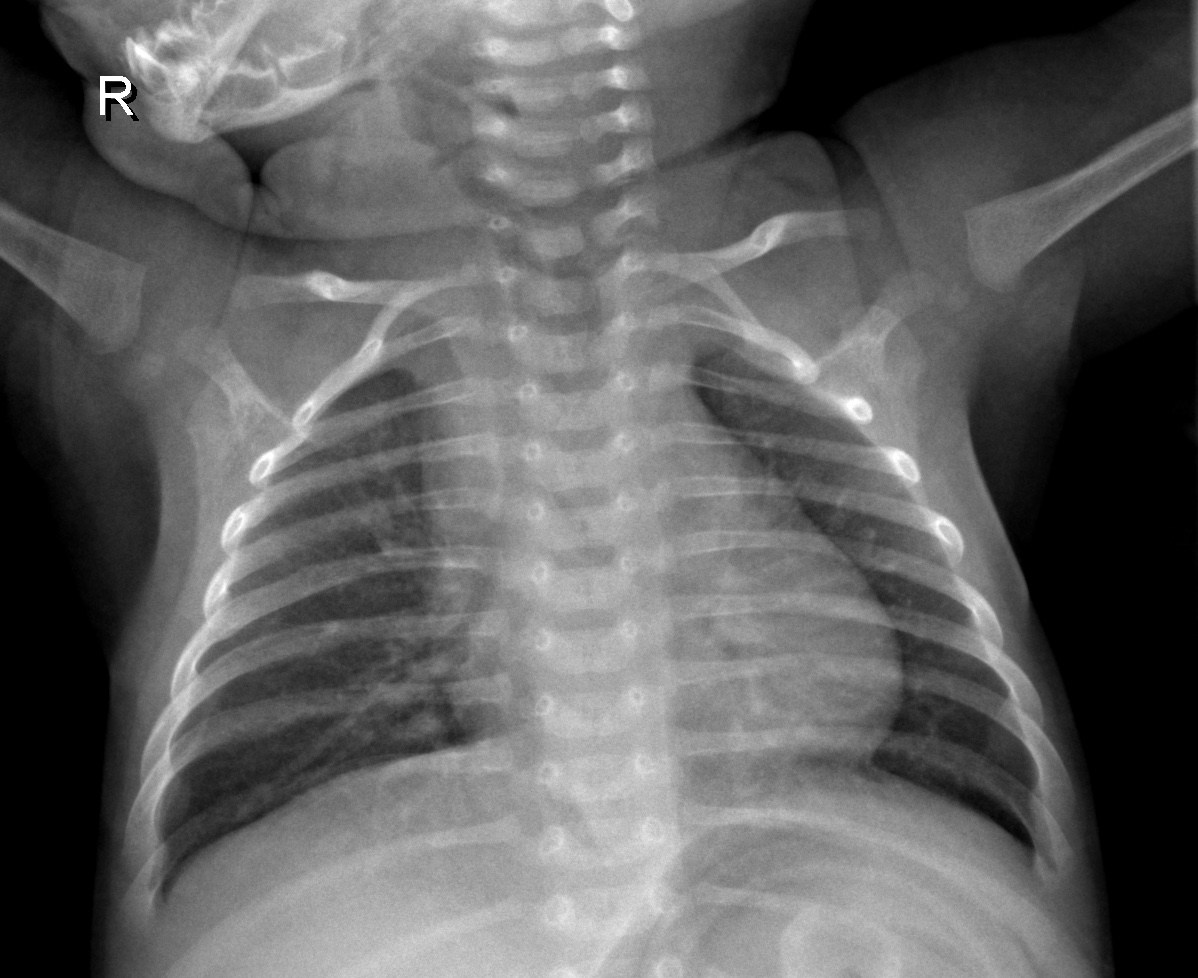
Diagnosis: NORMAL